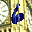
Label: 6